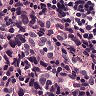
Metastatic tissue present: yes